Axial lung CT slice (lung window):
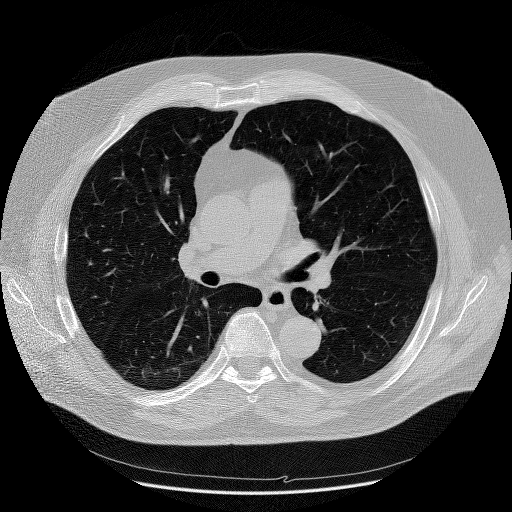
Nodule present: no